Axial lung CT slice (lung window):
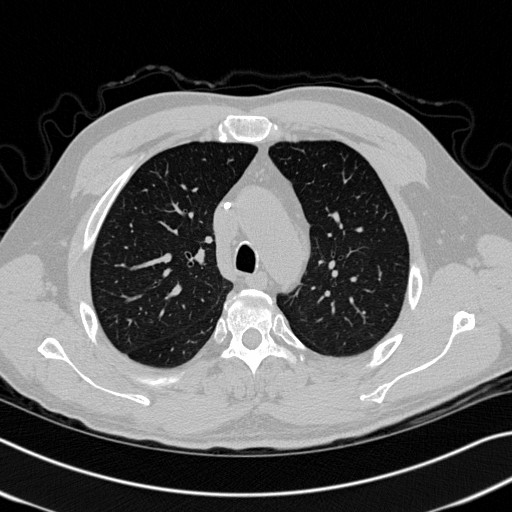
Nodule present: no